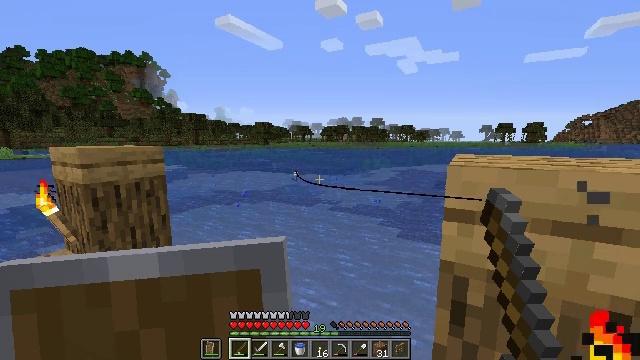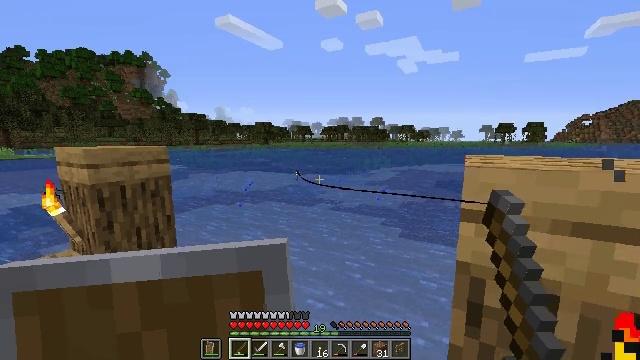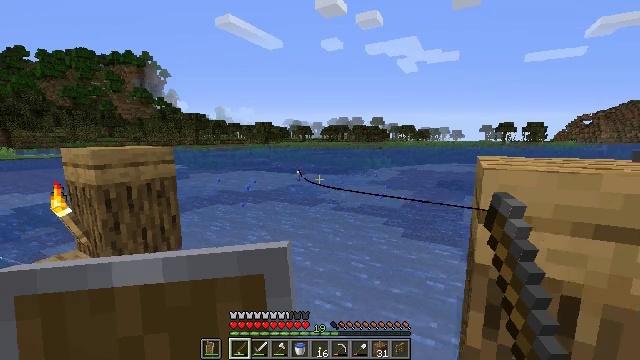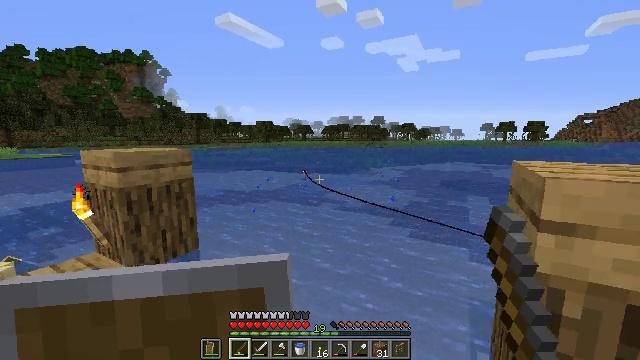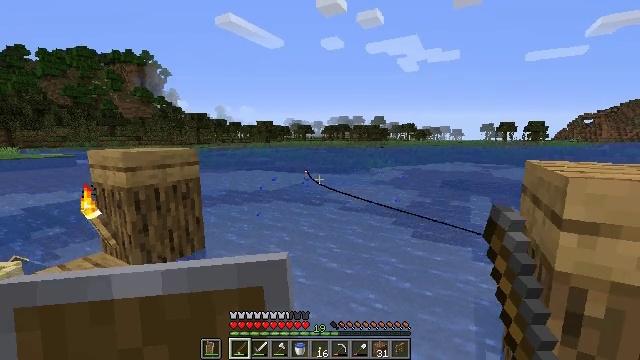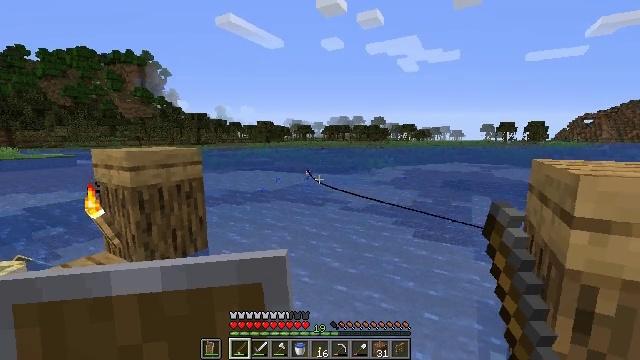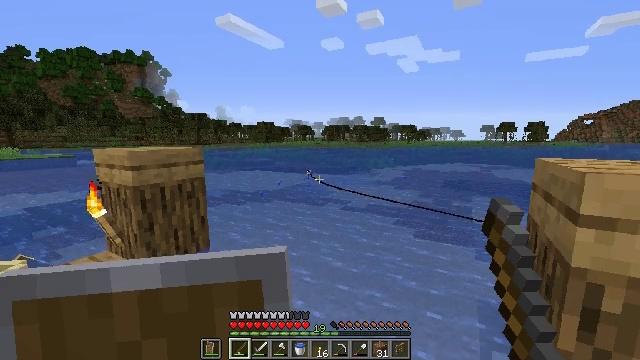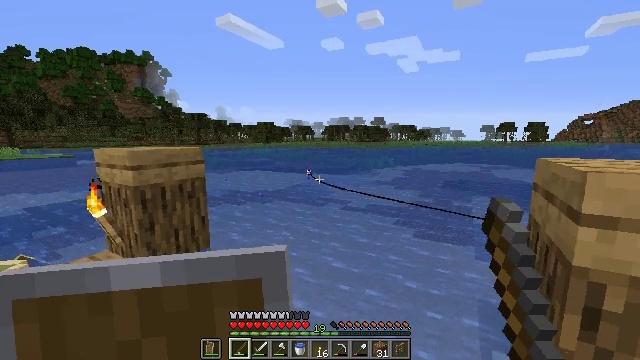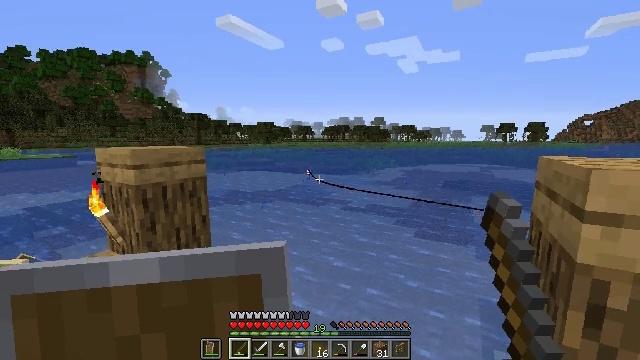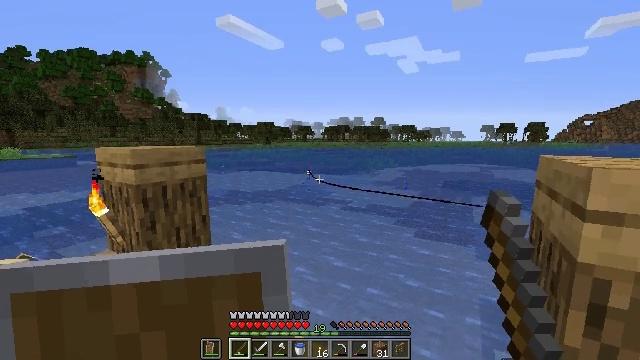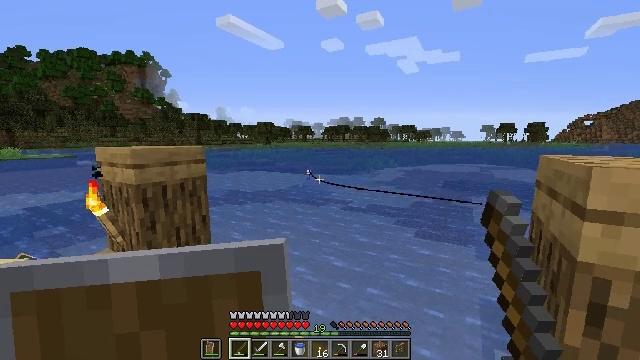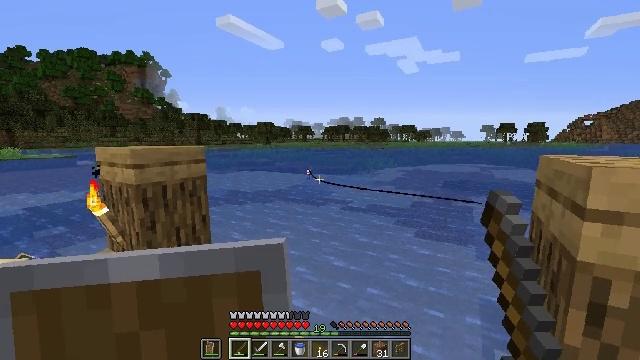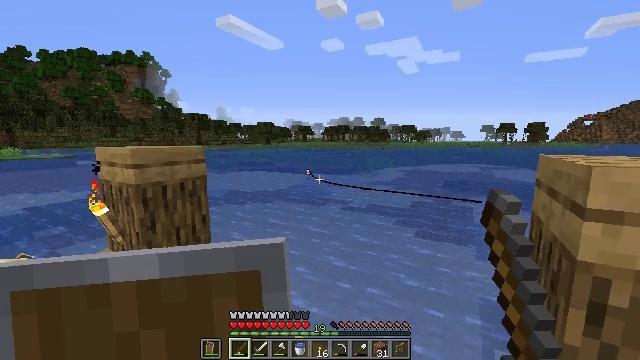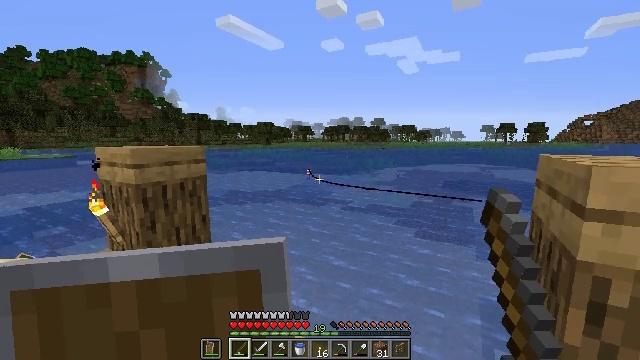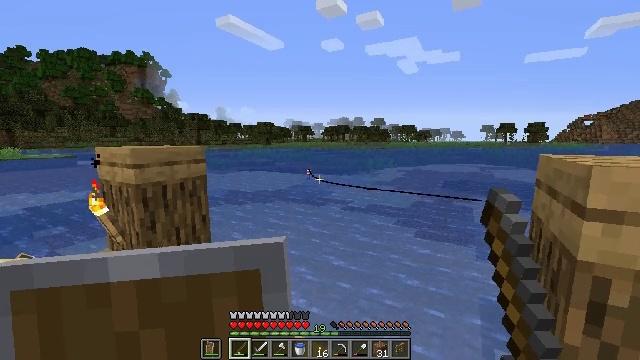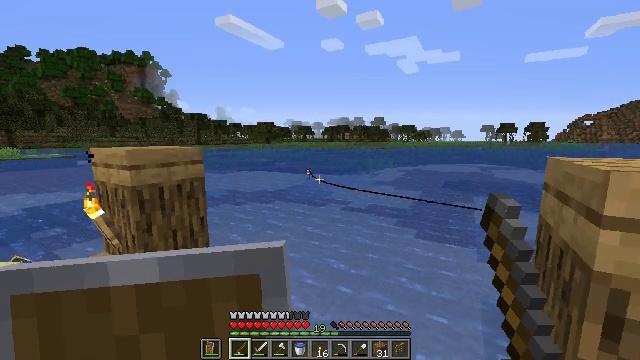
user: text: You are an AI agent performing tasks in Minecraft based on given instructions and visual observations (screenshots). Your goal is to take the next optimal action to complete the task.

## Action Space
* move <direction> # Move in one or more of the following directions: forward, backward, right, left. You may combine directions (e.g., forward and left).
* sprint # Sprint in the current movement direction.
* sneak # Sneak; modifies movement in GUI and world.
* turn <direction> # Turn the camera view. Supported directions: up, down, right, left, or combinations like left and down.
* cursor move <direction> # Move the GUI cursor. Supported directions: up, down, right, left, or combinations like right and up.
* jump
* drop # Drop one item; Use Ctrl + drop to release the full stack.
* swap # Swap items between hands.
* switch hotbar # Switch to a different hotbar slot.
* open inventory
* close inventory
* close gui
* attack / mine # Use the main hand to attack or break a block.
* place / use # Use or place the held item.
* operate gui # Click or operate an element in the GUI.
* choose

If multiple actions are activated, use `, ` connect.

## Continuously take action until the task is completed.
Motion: motion action
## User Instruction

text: Destroy the spruce sapling to pick it up.
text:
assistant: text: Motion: move left
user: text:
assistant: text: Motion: move left
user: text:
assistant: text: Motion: move left
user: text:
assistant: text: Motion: no_op
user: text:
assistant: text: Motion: no_op
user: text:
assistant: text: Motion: no_op
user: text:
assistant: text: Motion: no_op
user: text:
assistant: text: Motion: no_op
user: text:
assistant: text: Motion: no_op
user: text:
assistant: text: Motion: no_op
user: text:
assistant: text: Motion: no_op
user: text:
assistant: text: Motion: no_op
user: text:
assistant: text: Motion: no_op
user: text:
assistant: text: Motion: no_op
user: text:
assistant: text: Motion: move forward
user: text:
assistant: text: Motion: move forward
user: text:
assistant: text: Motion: no_op
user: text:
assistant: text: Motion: no_op
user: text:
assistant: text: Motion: no_op
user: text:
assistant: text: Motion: no_op
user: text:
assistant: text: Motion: no_op
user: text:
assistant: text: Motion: no_op
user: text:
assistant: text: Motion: no_op
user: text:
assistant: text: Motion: no_op
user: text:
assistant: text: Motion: no_op
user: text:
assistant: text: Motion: no_op
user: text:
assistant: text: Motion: no_op
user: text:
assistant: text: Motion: no_op
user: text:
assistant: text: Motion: no_op
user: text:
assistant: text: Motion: no_op